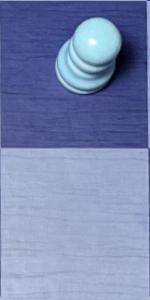
Label: Empty